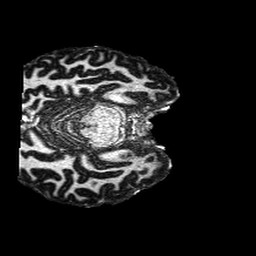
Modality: MP2RAGE
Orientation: axial